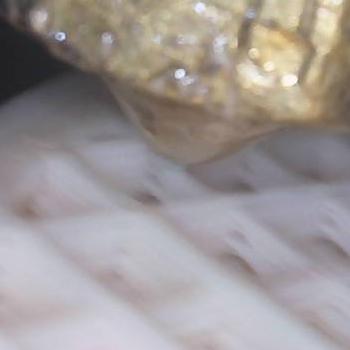
Flow rate: 188%